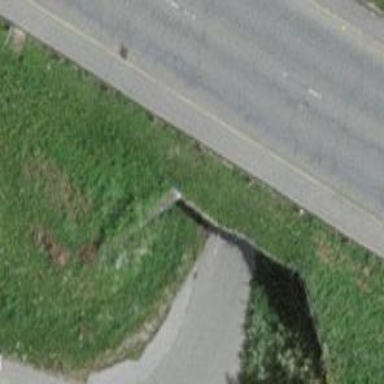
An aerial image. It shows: Bollard barrier.